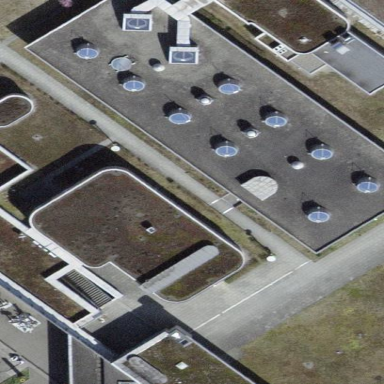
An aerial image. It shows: Roof garden designed for leisure on top of building.